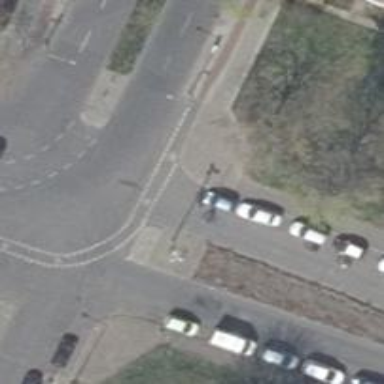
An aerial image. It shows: Street lamp support.